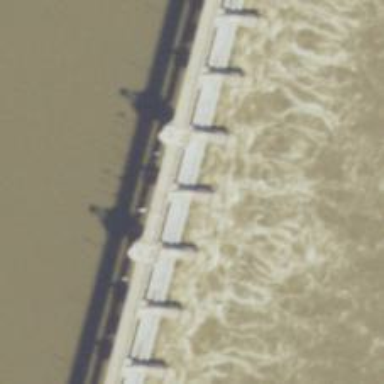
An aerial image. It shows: Bridge with supports.